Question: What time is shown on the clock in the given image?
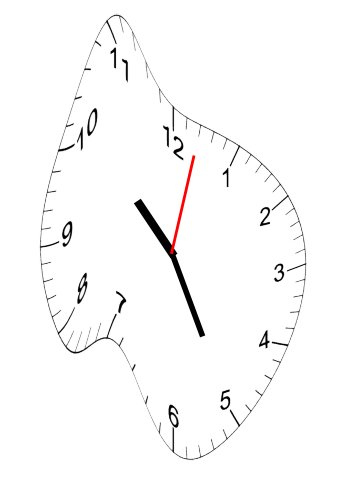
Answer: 10:25:02